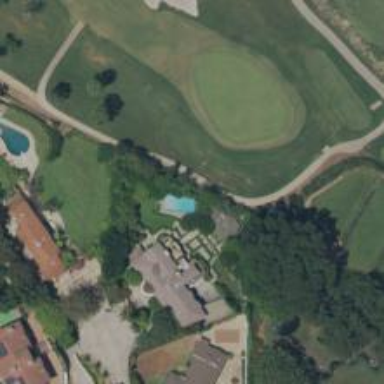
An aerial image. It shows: Path for golf carts.